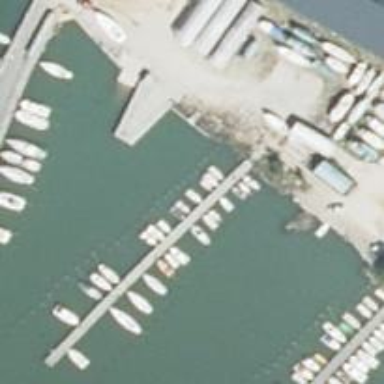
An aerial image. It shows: Man-made pier.